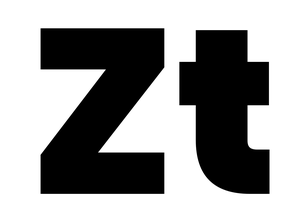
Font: Poppins-Black